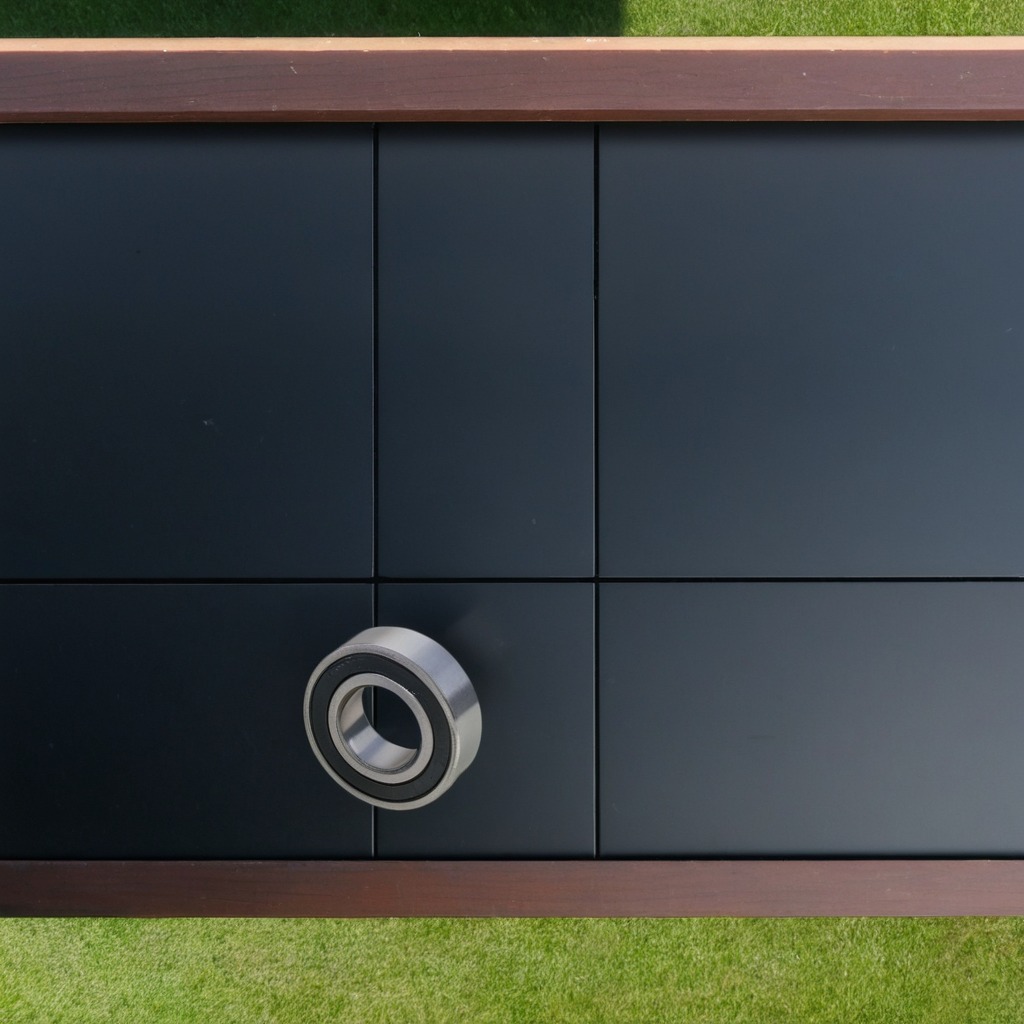
A metal ball bearing is lying on the workbench.